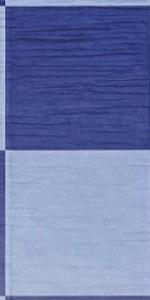
Label: Empty